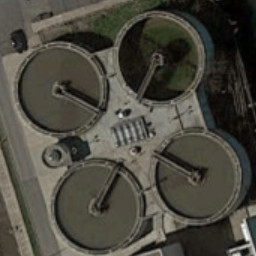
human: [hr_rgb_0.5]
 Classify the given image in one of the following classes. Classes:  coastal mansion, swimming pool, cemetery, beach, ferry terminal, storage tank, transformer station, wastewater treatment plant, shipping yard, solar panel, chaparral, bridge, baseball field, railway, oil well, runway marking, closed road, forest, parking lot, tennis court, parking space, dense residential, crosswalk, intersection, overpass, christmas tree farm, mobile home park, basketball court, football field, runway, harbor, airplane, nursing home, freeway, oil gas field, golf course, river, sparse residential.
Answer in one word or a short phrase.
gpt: wastewater treatment plant